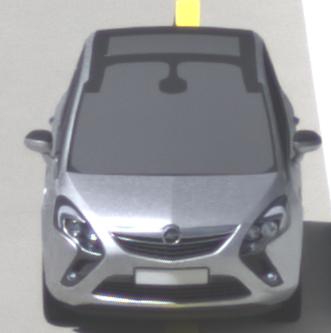
Make: Opel
Model: Zafira Tourer 1.8
Detailed model: Zafira (C) Tourer
Model produced from: 2012/01
Model produced until: 2015/06
Doors: 5
Color: white
Road condition: dry road
Daytime: midday
Contrast: high contrast